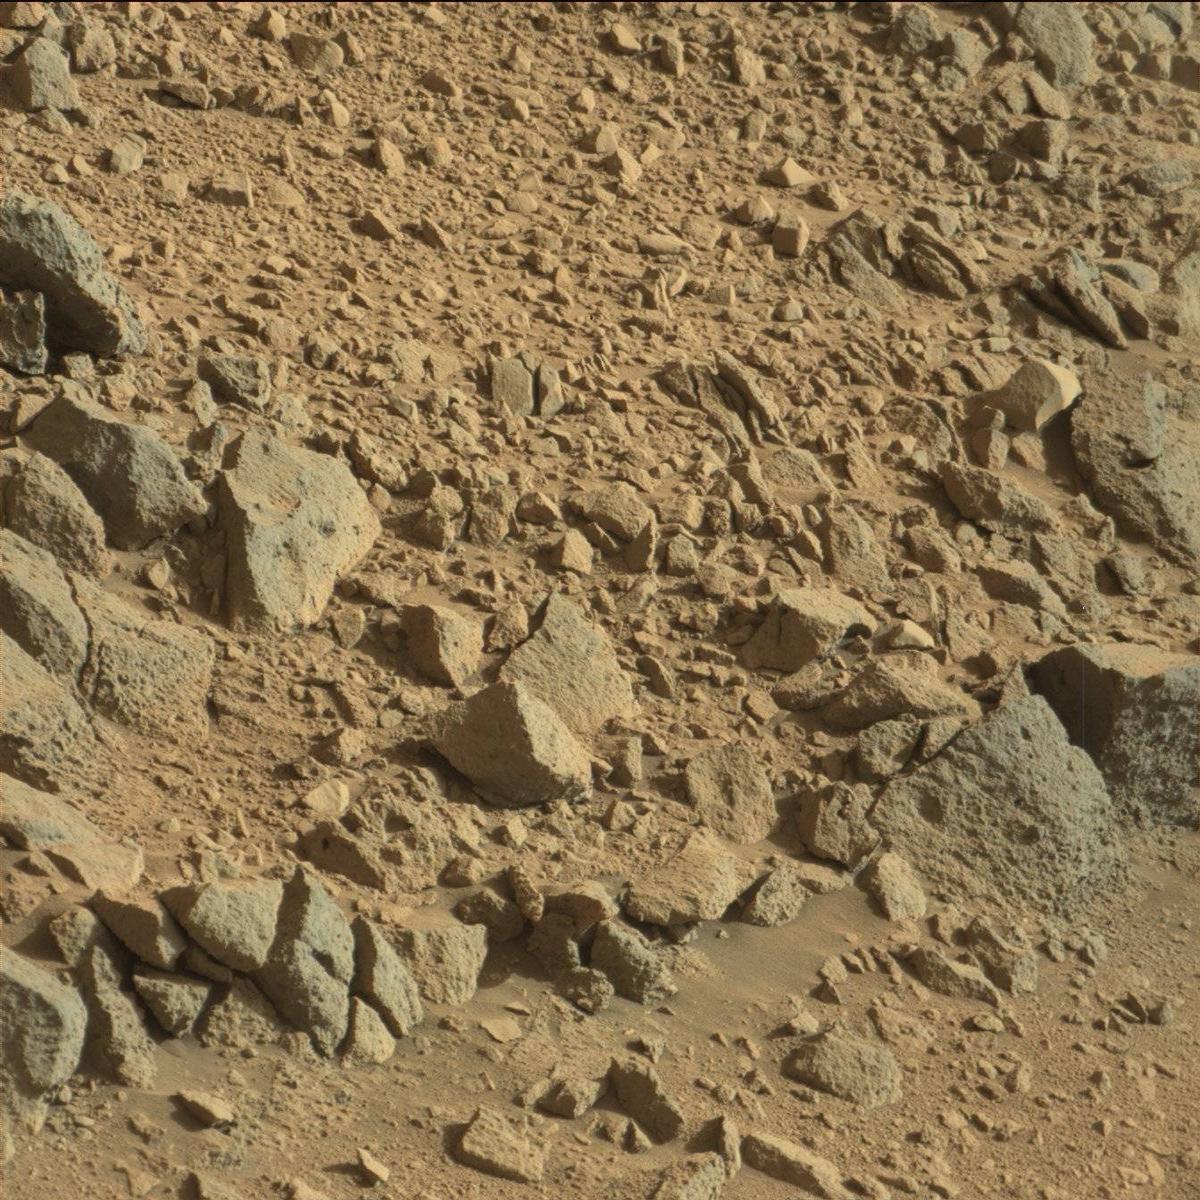
Terrain classes present: Bedrock, Rock, Sand / Soil